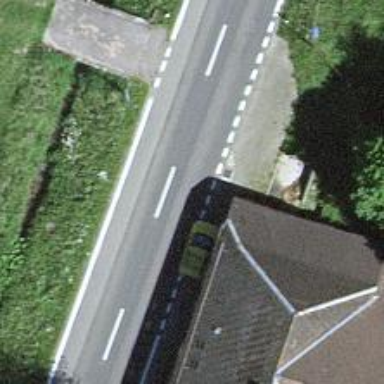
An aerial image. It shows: Bus stop with platform for public transport.